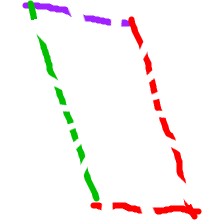
Shape: parallelogram